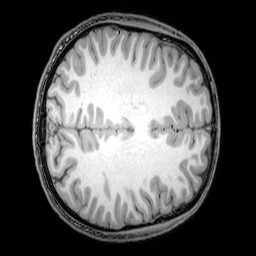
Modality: T1w
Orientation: axial
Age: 24
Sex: male
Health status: healthy
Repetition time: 0.081 s
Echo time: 0.037 s